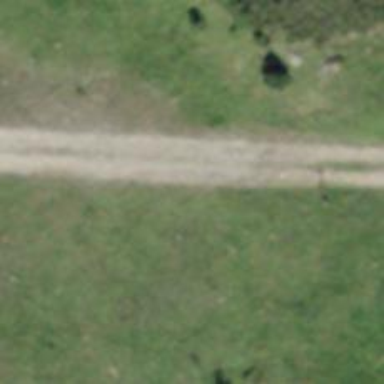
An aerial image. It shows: Track with pebblestone surface. The tracktype is grade4.